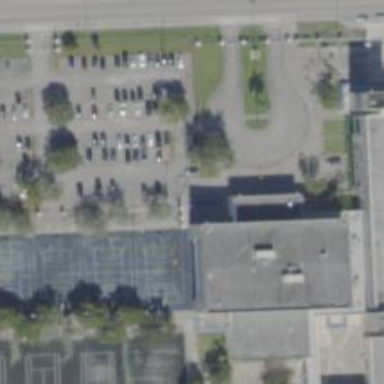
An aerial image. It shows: School.